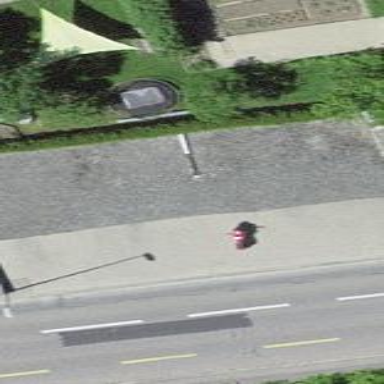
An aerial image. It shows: Garage building.